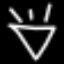
Label: diamond